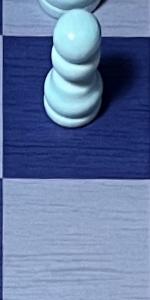
Label: Empty